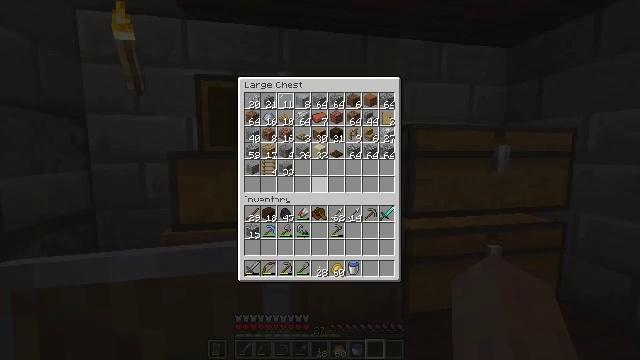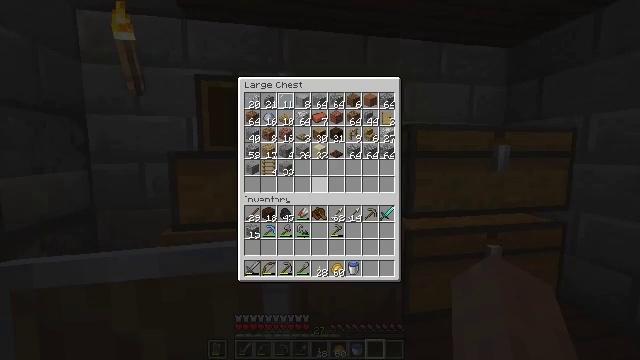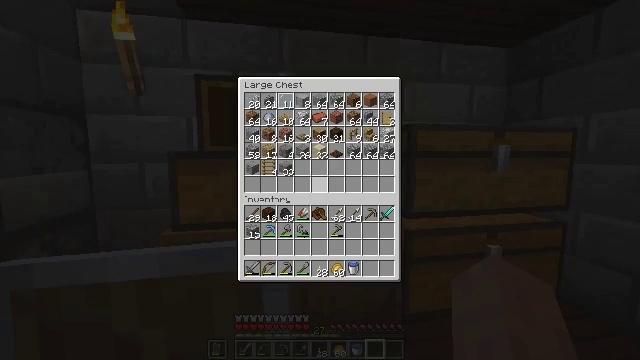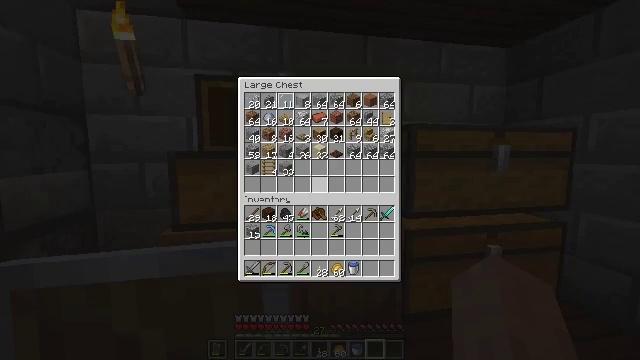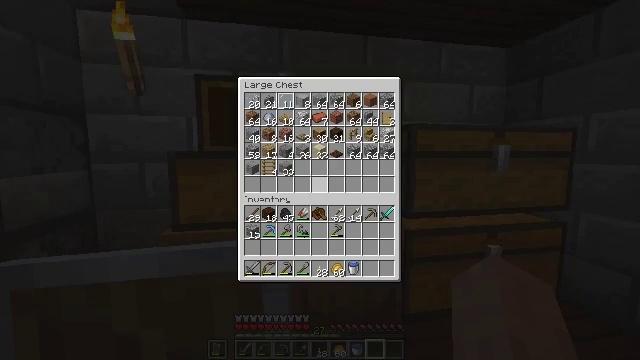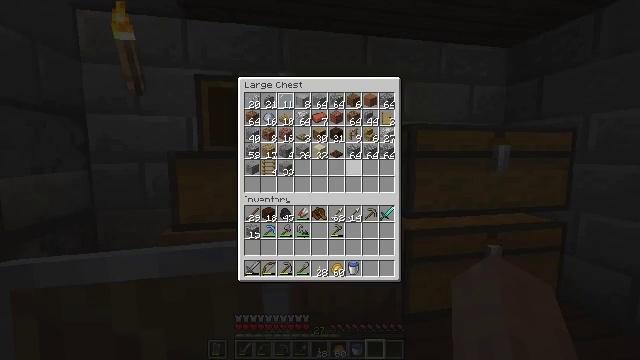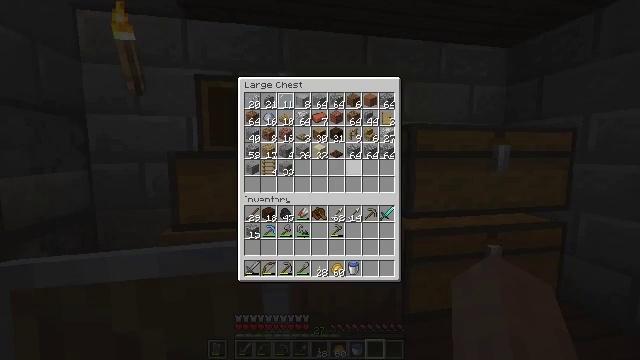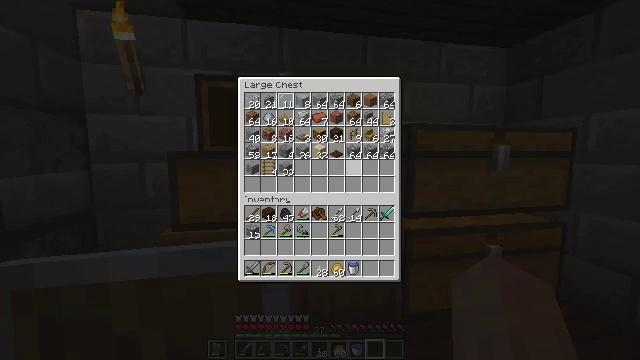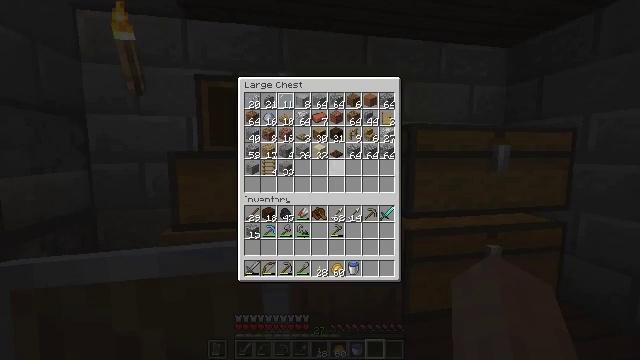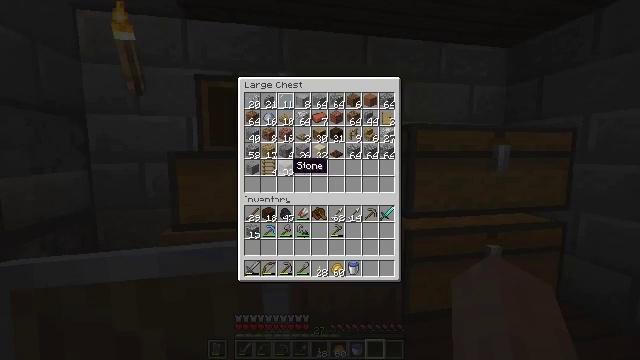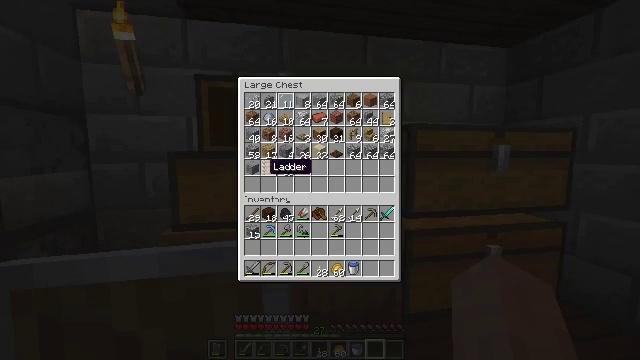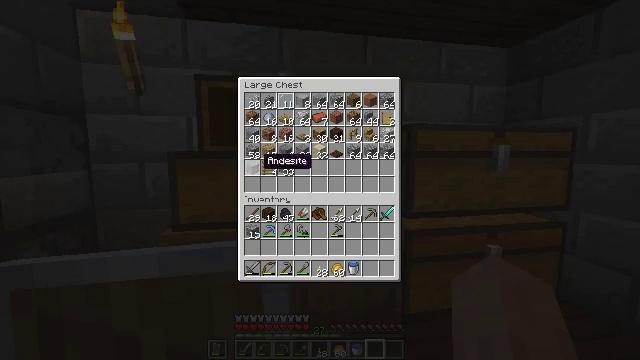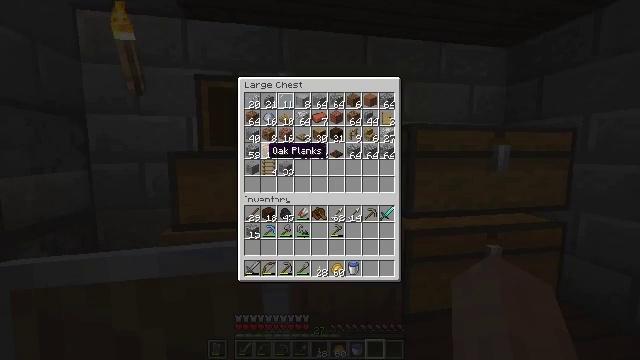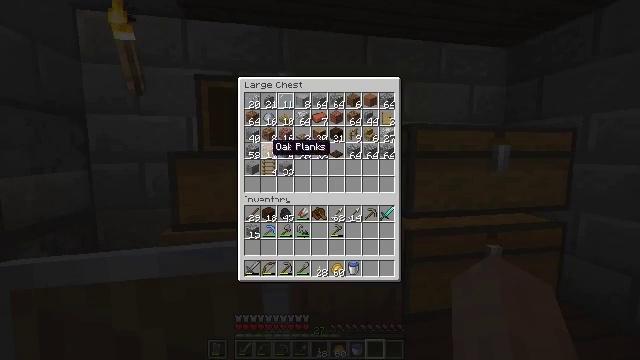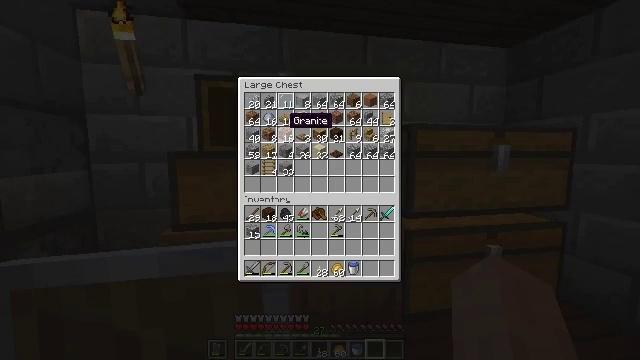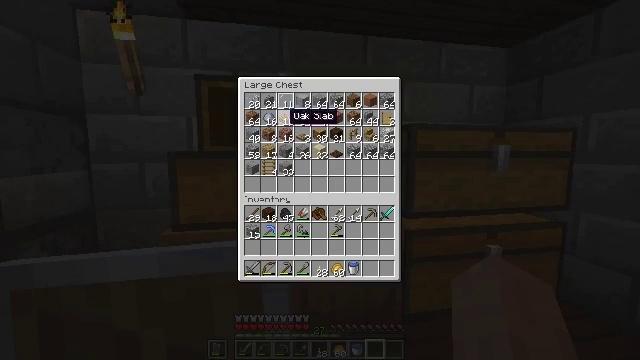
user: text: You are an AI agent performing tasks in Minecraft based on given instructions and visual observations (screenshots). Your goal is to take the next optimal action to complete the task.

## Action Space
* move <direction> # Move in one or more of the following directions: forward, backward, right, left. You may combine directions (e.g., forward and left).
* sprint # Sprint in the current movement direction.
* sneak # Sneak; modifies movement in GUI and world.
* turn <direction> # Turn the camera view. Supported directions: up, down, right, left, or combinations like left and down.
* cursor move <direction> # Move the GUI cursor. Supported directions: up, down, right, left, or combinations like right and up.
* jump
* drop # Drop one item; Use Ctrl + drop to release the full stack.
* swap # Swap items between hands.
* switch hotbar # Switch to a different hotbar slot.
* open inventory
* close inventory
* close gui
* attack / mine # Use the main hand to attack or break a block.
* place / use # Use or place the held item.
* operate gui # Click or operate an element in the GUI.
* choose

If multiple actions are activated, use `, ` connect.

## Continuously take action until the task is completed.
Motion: motion action
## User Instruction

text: Combine glass blocks to craft a glass bottle.
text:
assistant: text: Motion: no_op
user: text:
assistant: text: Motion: no_op
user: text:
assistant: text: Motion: no_op
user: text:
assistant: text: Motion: no_op
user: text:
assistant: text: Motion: turn right and up
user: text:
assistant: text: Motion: turn right and up
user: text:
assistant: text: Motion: no_op
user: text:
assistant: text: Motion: turn left
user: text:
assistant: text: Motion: turn left and down
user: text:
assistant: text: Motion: turn left
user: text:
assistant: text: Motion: no_op
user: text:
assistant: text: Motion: turn up
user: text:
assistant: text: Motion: no_op
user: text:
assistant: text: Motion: turn right and up
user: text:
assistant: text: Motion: sneak
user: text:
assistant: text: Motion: sneak, turn up
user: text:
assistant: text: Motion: sneak
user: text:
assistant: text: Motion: sneak, attack / mine
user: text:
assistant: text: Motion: sneak, attack / mine
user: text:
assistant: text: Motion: sneak
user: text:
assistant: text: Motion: no_op
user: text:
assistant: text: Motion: turn right
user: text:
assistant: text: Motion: turn right and down
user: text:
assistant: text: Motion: turn right
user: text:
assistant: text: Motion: no_op
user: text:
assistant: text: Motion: no_op
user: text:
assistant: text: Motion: turn right and down
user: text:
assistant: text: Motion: move forward and move right, turn right
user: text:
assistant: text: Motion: move forward and move right
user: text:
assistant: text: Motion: move forward and move right, turn right